Interaction volume radius: 10 \u00c5
Interaction volume height: 10 \u00c5
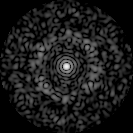
Disorder parameter: 0.8317